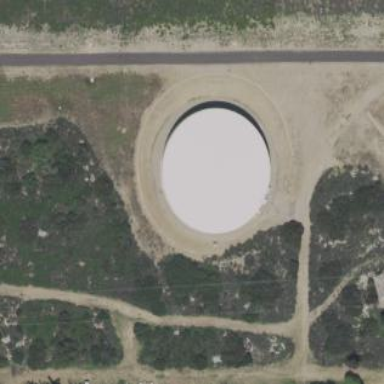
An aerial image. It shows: Storage tank which is man-made.